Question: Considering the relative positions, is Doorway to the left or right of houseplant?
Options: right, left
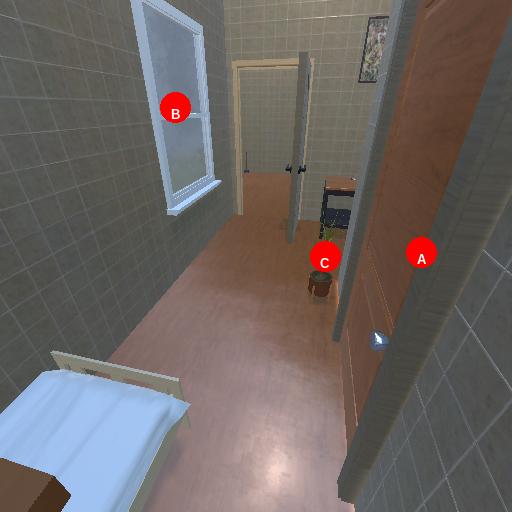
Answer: right